Field crop: maize
Growth stage: 2
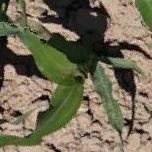
Species: maize